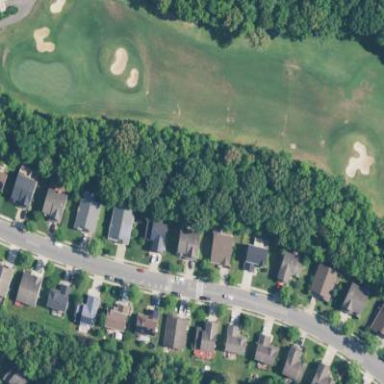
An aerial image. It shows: Grassy area designated as golf fairway.